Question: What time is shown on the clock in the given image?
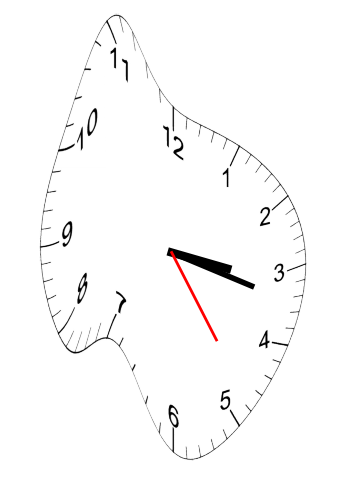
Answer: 03:17:24